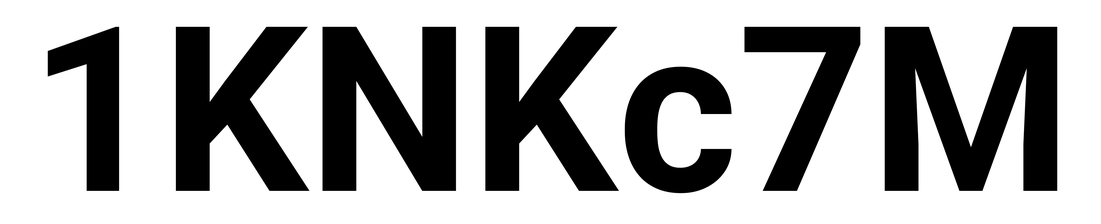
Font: Roboto_Bold